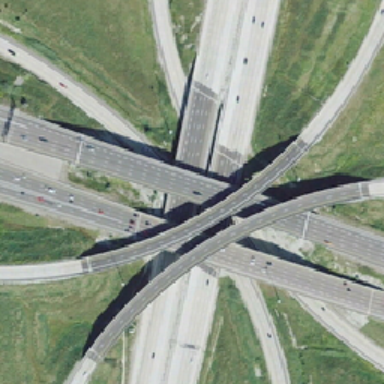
Many viaducts are built on this land .